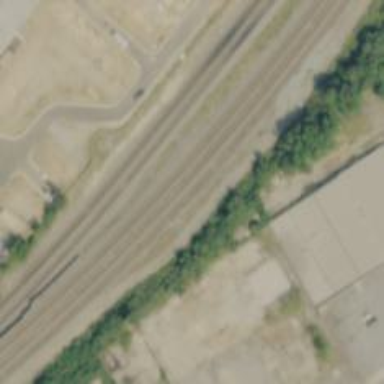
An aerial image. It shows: Disused railway spur service.